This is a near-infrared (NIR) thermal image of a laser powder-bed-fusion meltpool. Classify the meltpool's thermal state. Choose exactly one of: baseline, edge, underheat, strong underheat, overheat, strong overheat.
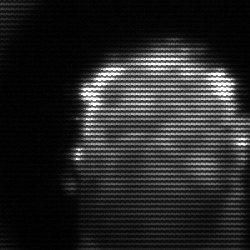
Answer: baseline